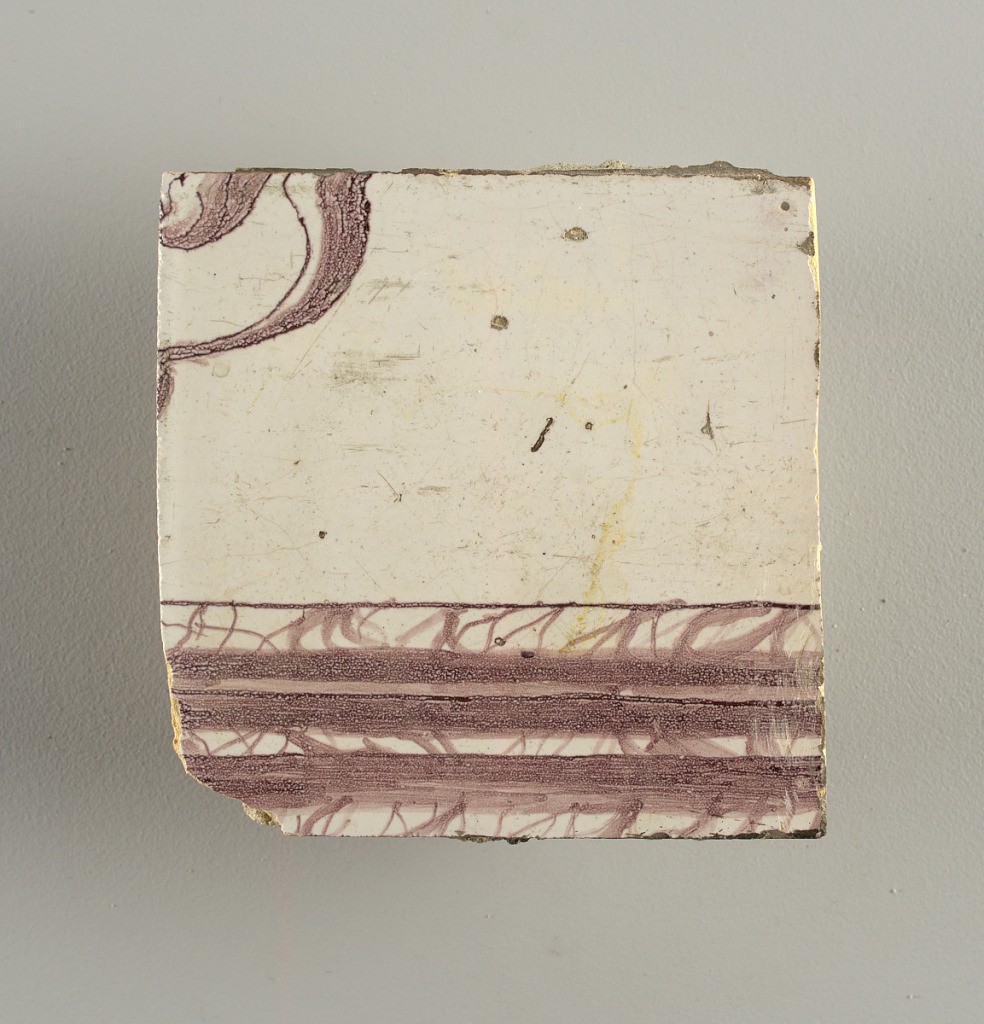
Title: Wall facing
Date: ca. 1725
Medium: Tin-glazed earthenware, underglaze
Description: Horizontal rectangle.  Thirty-seven tiles wide and twenty-one high with opening for door or window nineteen and one-half tiles high and twelve wide.  To left and right of opening, centered canopy above. Left, woman representing Hope, right, a sculputure urn.  Centered above opening, a mascaron.  Arabesque design of foliage.